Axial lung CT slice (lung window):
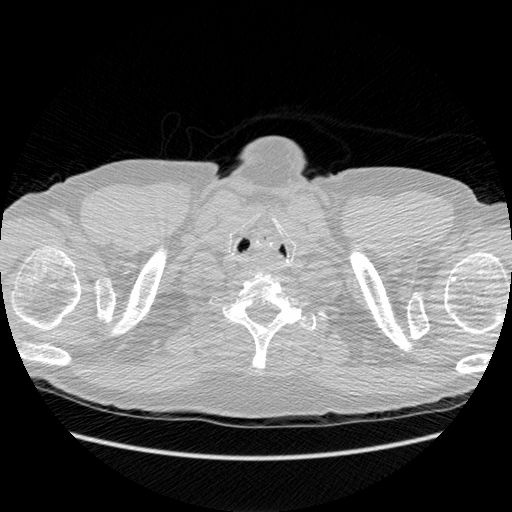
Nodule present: no